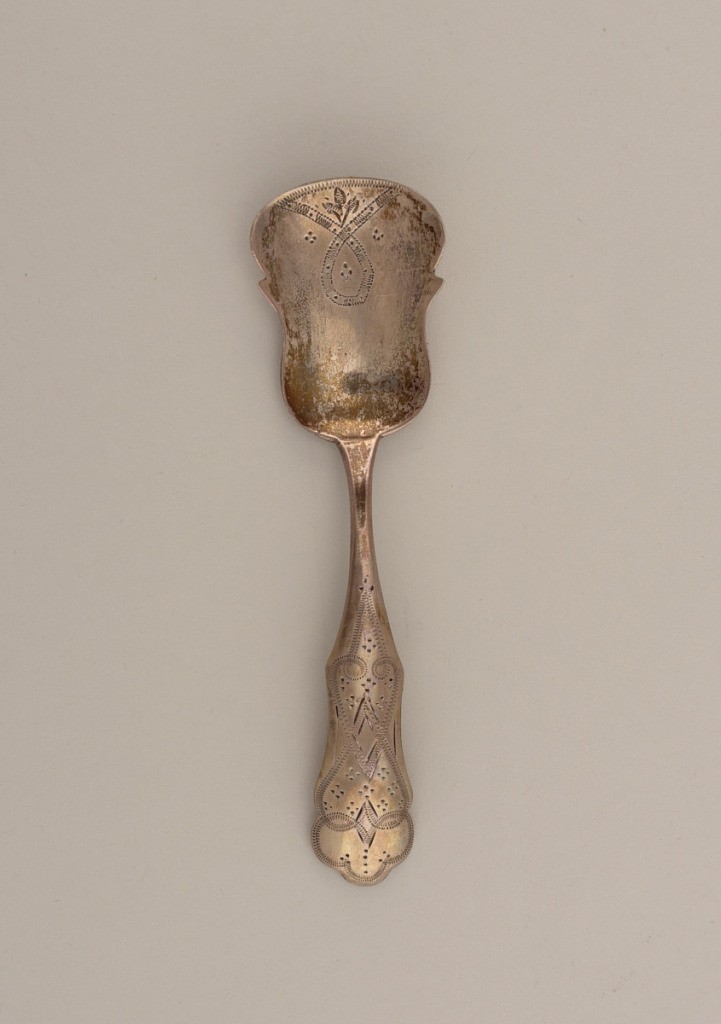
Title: Tea Caddy Spoon
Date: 1877
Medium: silver
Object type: spoon
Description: Shallow, bell-form, shovel-like bowl, engraved with wrigglework and loop. Slightly curved stem issuing shaped rounded terminal engraved with interlacing wrigglework bands and punching.